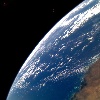
Label: water